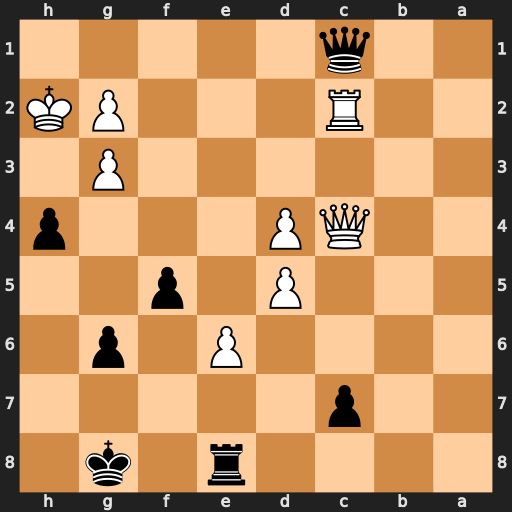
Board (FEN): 4r1k1/2p5/4P1p1/3P1p2/2QP3p/6P1/2R3PK/2q5
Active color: b
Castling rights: -
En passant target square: -
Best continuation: hxg3+ Kxg3 Qe3+